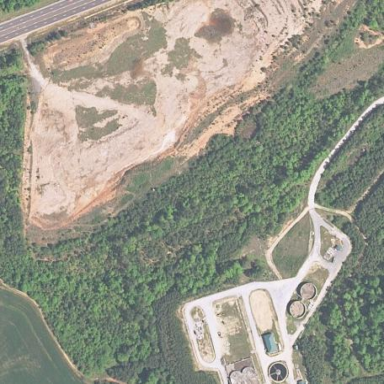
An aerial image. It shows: View of wastewater plant.